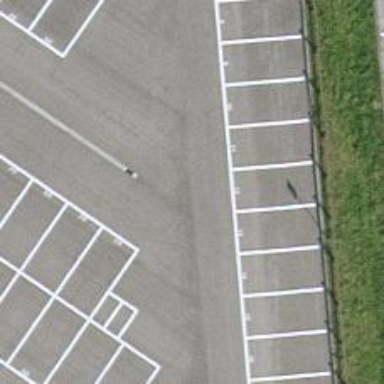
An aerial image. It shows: Asphalt parking aisle off service road.